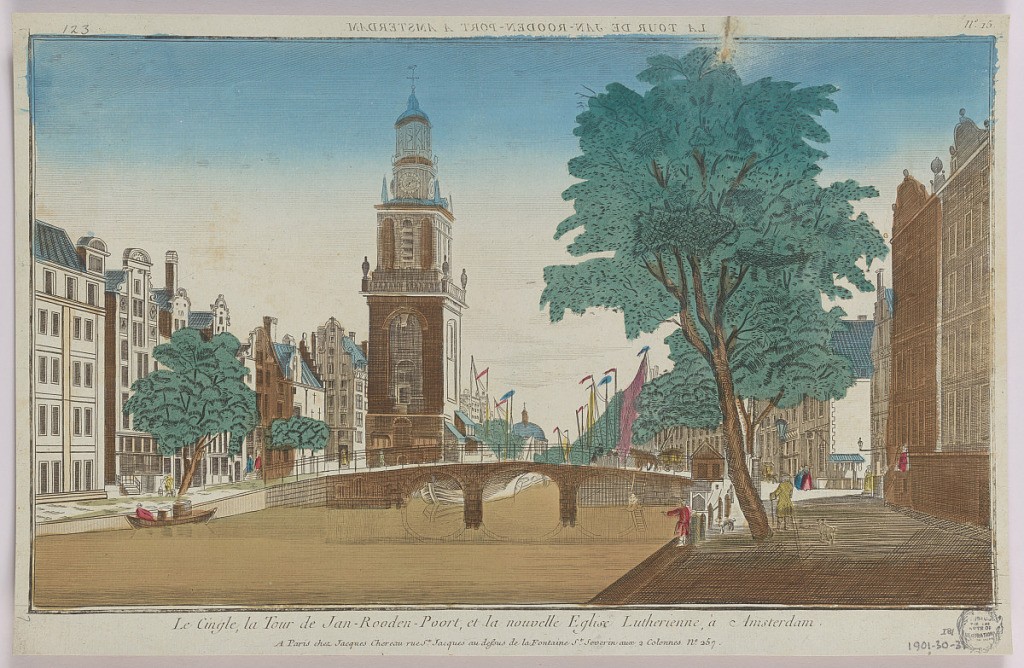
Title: Peep-show, Le Cingle, la Tour de Jan-Rooden-Poort, et la Nouvelle Eglist Lutherienne, à Amsterdam, No. 15
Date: ca. 1750
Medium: Engraving in ink with washes of watercolor on paper, mounted on scrapbook page
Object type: Print
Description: Peep-show print